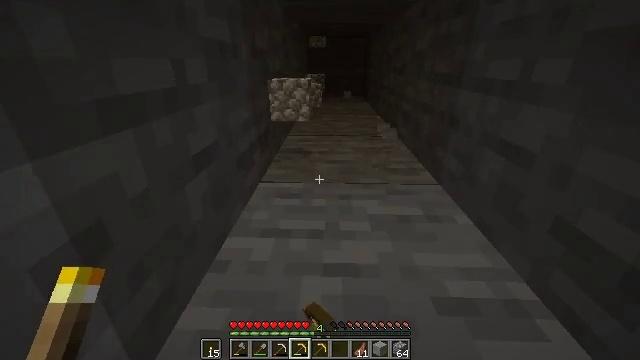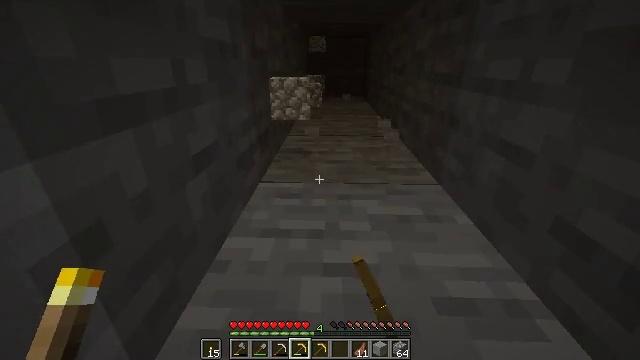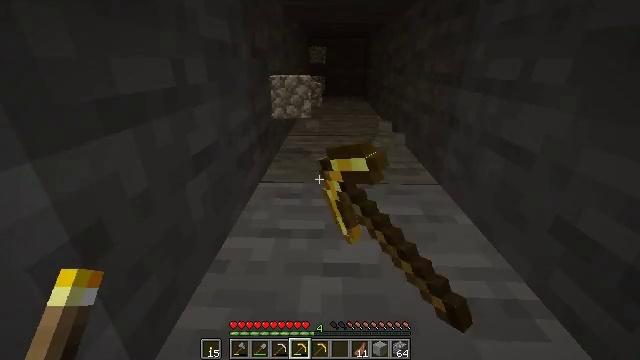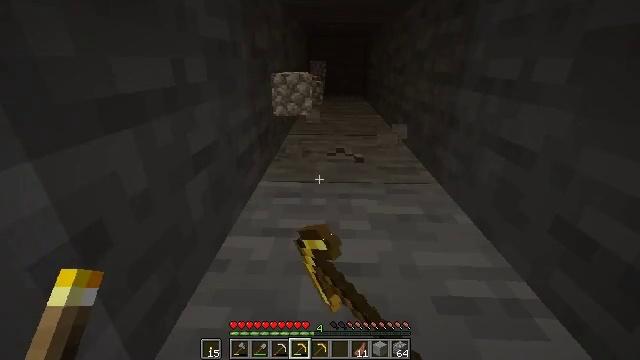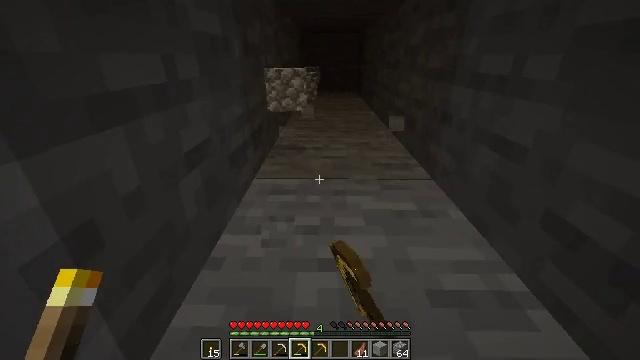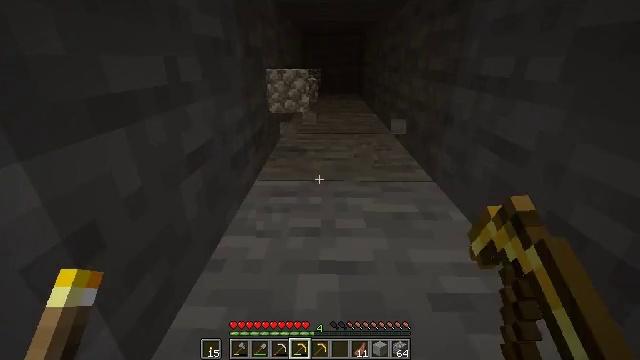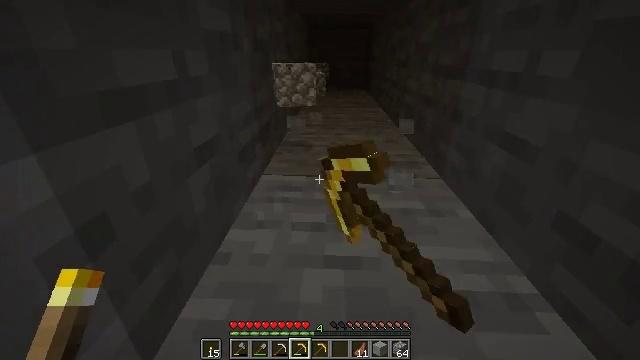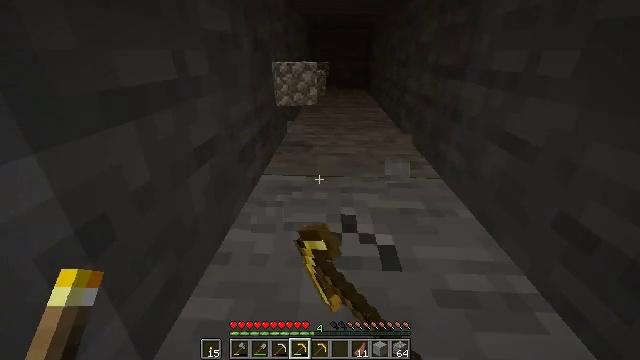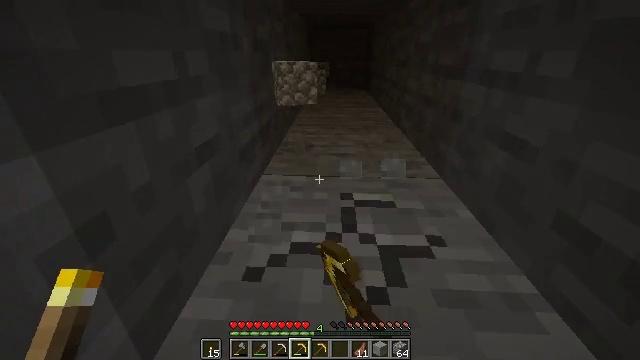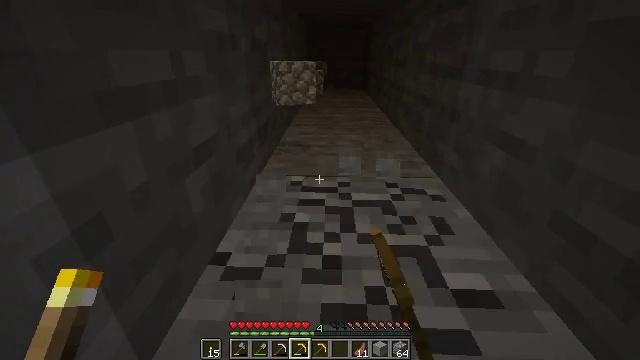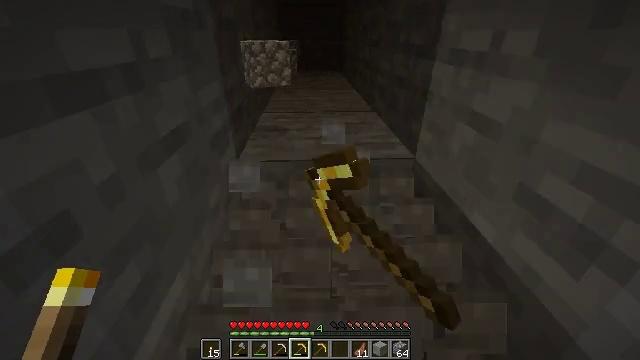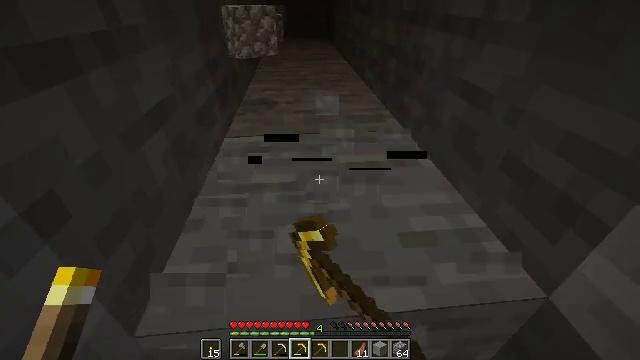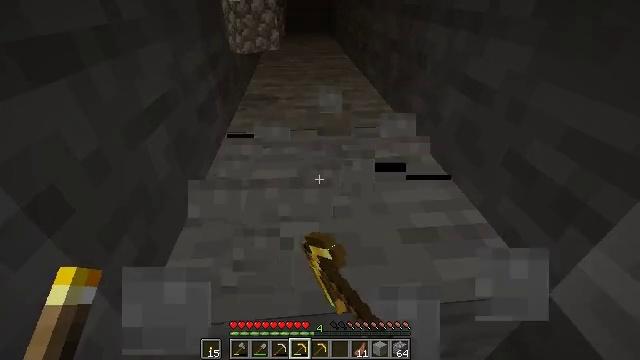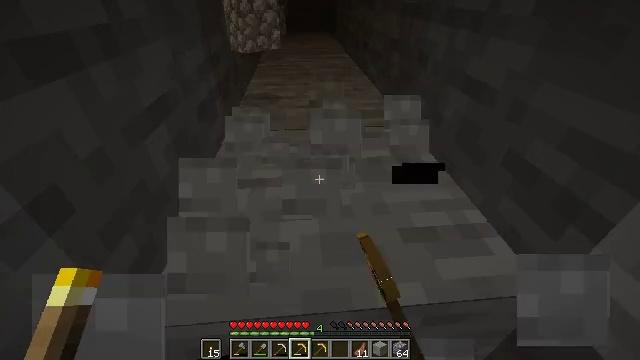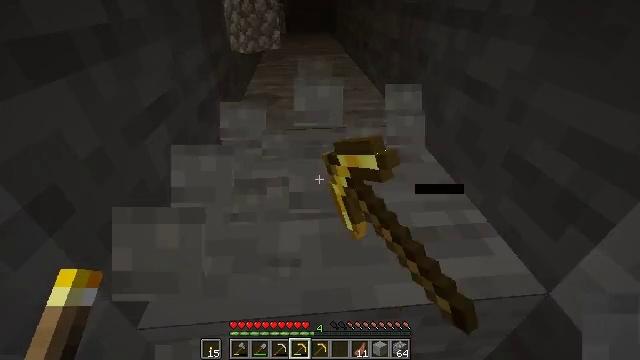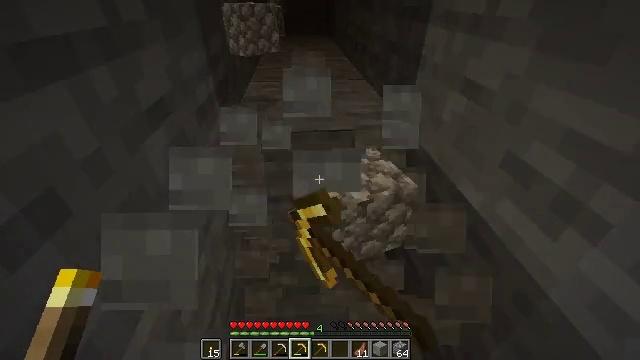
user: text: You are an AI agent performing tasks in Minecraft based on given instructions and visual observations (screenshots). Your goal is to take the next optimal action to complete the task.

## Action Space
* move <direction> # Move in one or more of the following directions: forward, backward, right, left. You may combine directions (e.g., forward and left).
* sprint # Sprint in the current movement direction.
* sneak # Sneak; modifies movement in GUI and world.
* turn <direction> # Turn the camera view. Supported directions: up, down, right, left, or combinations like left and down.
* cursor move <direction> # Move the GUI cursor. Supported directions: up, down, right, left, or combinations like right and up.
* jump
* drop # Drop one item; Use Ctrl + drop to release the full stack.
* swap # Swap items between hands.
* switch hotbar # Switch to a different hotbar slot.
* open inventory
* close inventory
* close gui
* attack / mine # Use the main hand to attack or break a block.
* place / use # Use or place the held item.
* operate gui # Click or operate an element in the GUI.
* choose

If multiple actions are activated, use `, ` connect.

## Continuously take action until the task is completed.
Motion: motion action
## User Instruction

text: Break the stone block.
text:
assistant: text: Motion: attack / mine
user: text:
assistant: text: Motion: attack / mine
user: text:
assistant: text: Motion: attack / mine
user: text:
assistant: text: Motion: turn right, attack / mine
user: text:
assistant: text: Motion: attack / mine
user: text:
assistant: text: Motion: turn left and down, attack / mine
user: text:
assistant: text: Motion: attack / mine
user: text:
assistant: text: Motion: attack / mine
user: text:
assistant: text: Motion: attack / mine
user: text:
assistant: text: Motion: turn right and down, attack / mine
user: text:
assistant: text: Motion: turn right and down, attack / mine
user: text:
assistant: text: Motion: attack / mine
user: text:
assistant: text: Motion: attack / mine
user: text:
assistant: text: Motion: attack / mine
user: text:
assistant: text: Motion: attack / mine
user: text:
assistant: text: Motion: move forward, turn right and up, attack / mine
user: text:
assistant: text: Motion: move forward, turn up, attack / mine
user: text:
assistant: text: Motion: move forward, attack / mine
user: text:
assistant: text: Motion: turn left and down, attack / mine
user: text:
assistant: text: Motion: turn left and down, attack / mine
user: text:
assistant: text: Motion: attack / mine
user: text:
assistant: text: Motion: attack / mine
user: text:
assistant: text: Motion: attack / mine
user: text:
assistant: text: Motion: attack / mine
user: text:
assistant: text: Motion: attack / mine
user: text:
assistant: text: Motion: attack / mine
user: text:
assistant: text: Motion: turn left, attack / mine
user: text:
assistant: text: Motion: turn left and up, attack / mine
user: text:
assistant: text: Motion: turn left and up, attack / mine
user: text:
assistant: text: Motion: attack / mine